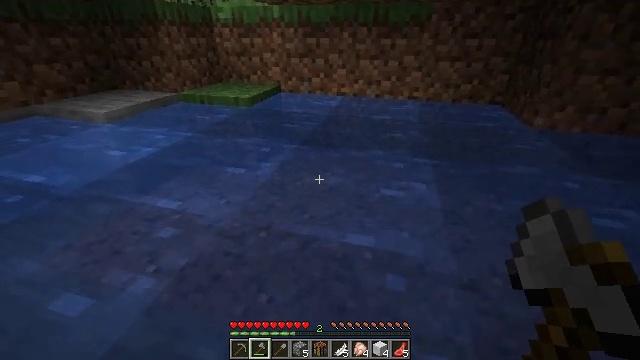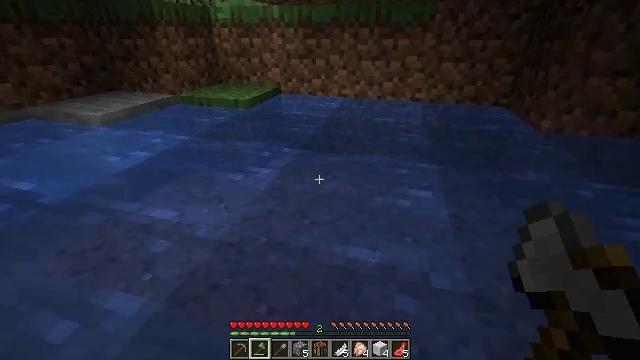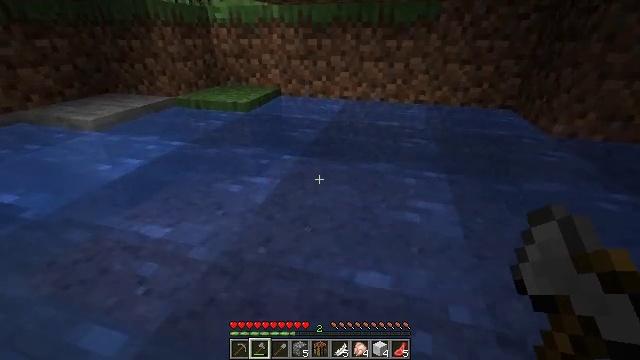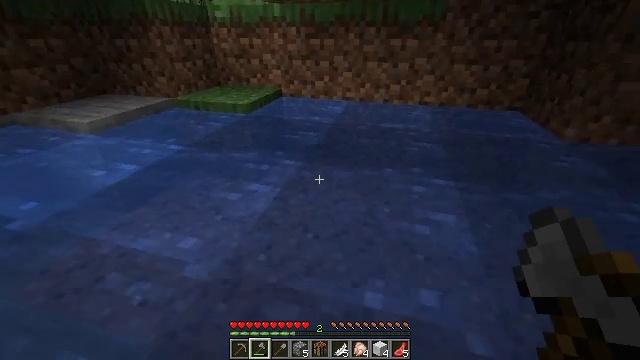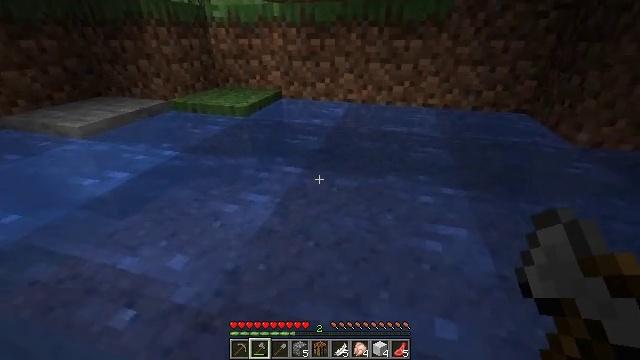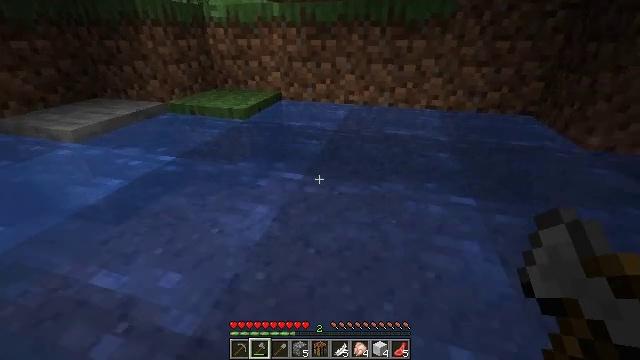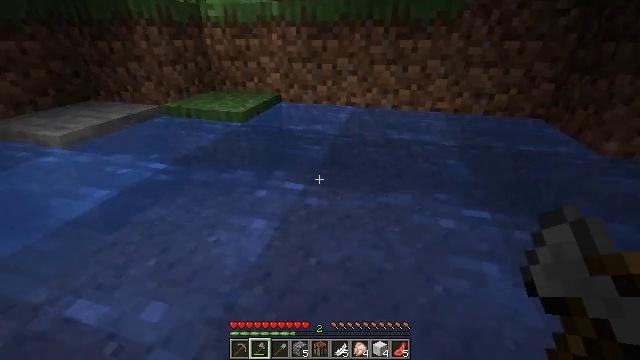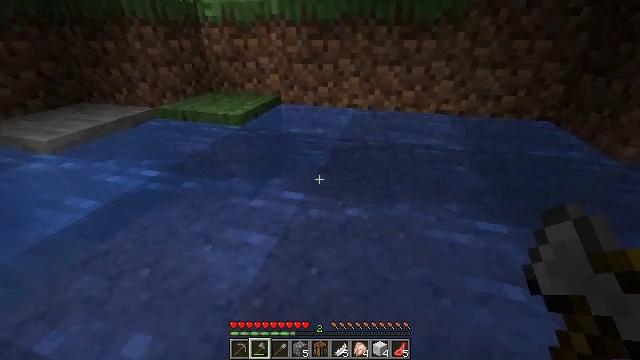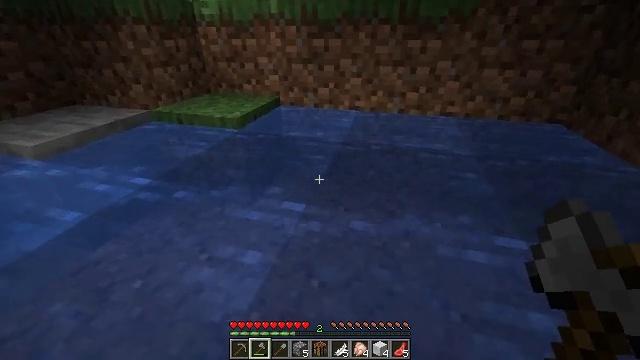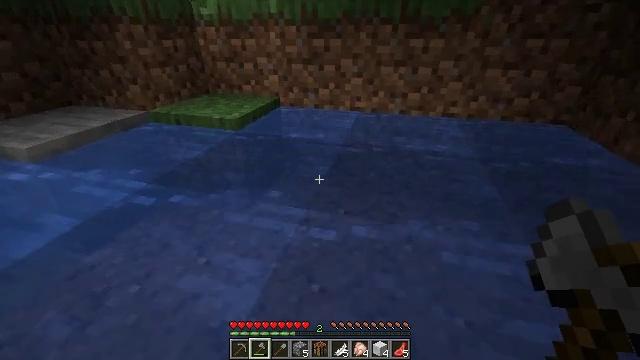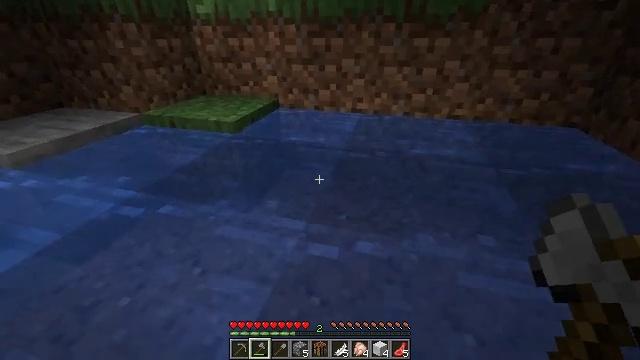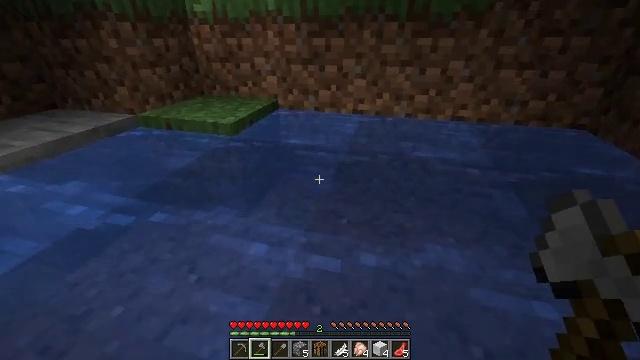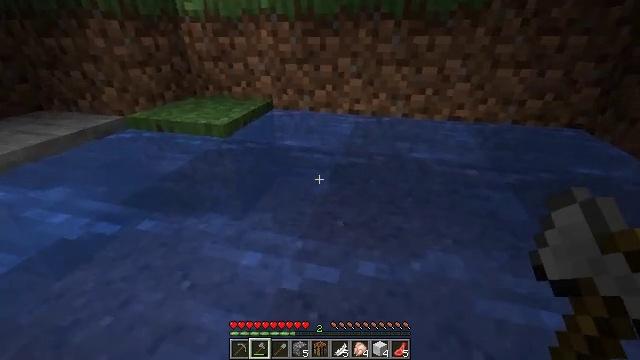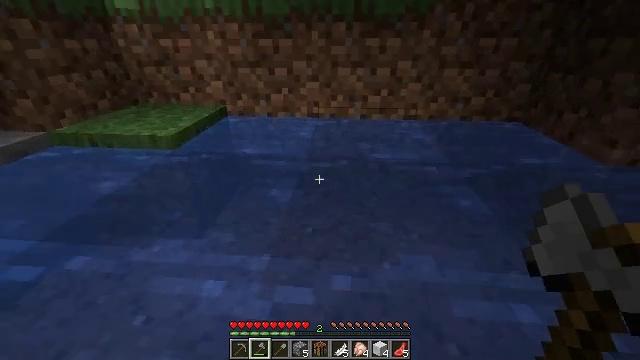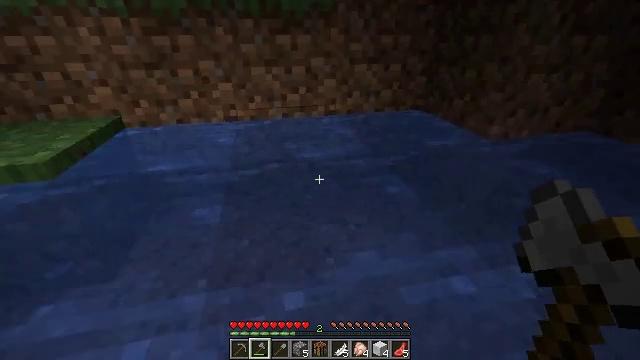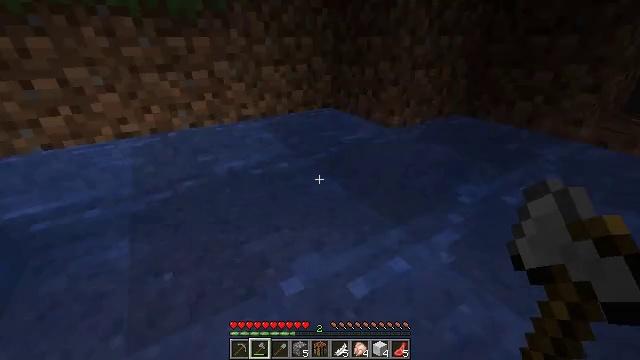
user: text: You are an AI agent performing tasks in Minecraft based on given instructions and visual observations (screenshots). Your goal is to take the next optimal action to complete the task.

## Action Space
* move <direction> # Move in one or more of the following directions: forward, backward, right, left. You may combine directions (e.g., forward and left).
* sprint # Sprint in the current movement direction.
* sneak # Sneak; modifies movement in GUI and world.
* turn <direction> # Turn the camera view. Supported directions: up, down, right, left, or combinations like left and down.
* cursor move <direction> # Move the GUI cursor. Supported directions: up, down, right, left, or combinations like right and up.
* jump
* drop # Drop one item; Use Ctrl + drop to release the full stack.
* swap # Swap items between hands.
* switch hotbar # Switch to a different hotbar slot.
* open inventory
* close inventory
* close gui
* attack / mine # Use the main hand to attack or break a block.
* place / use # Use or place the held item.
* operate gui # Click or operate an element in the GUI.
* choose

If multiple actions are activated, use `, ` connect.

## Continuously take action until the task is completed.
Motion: motion action
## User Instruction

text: Collect the grass block using a shovel.
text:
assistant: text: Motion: move forward
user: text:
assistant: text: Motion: move forward
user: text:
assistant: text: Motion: move forward
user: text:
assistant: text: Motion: move forward
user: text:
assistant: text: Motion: move forward
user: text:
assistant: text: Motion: move forward
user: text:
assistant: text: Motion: move forward
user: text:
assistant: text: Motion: move forward
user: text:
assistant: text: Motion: move forward
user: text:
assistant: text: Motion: move forward
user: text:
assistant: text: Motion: move forward
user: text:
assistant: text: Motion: turn right
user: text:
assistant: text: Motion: turn right
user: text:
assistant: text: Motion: turn right
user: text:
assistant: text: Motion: turn right
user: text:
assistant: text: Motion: turn right
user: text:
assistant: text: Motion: turn right and up
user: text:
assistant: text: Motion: turn right and down
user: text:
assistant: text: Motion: turn up
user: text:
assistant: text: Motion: no_op
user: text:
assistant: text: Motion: no_op
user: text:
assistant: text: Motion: no_op
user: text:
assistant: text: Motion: no_op
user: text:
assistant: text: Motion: turn left
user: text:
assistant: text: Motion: move forward, turn right and up
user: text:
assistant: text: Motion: move forward, turn right and up
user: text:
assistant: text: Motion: move forward, turn right and up
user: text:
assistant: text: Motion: move forward, turn right and up
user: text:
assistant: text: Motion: move forward, turn up
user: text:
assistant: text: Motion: move forward